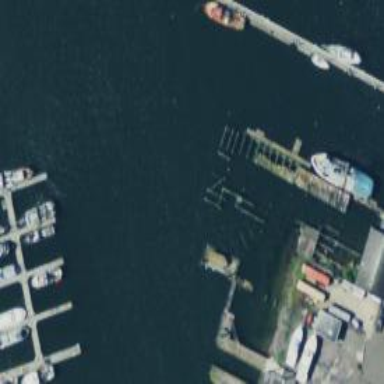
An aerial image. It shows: Ruined pier.